Question: I have measures of a variable versus time.
I want to obtain a regression with confidence bands so that the plot sounds like this:

Given an arbitrary 'x', I "predicted" the 'y' and its confidence by evaluating mean and std of 'N' closest measured points. But I feel like this is quite naive.
I was wondering if it is possible to obtain a similar result with Machine Learning, Neural Network, ...
I'm quite familiar with python, sklearn and pytorch so if you please could suggest a solution that implements those tools I would be very thankfull.
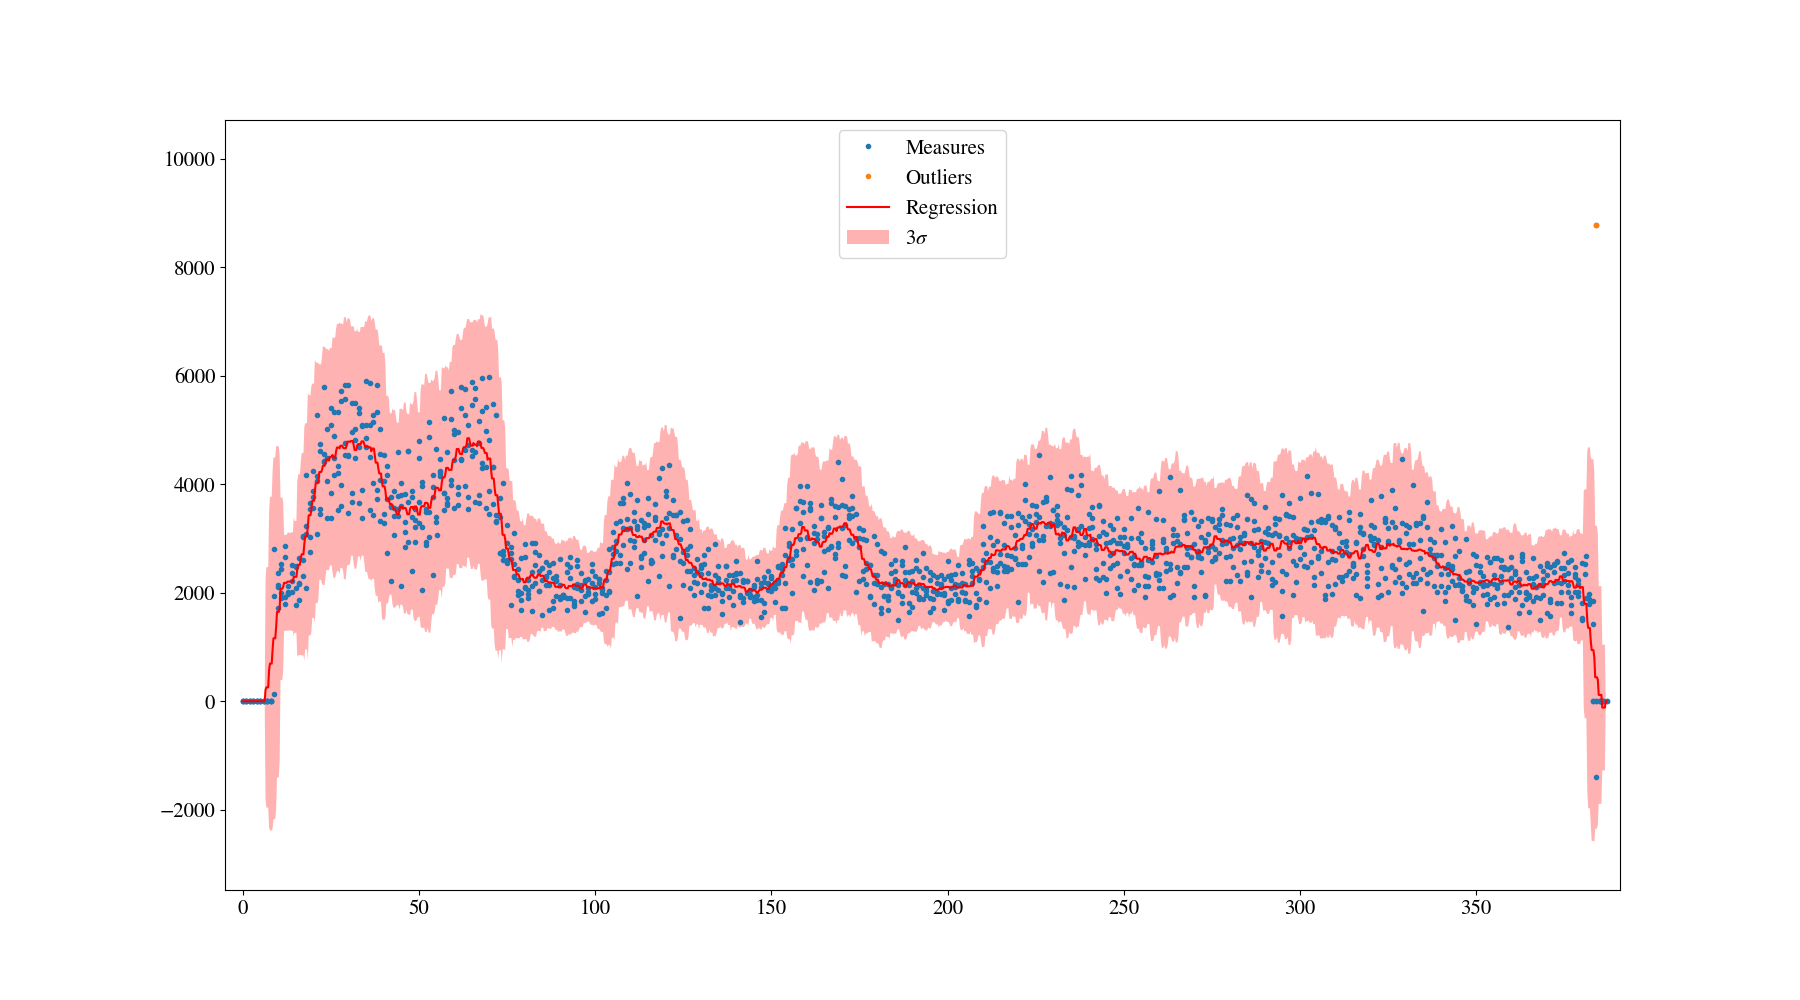
Answer: You can achieve something like that with Gaussian Processes. For regression problems, you can use <URL> from 'sklearn'.
<URL> is an example of how to use it to obtain the plot you are looking for.